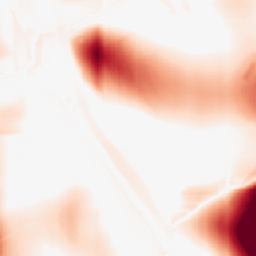
Category: morphological
Decomposition family: rolling_ball
Decomposition parameters: radius: 50
Upsampling method: nearest
Upsampling parameters: scale: 4
Upsampling scale: 4